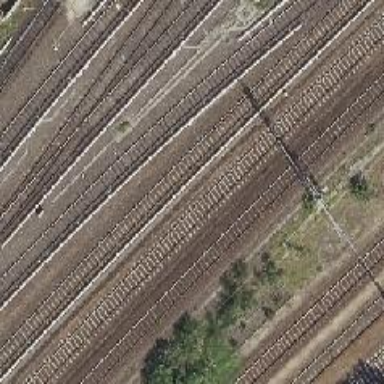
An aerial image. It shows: Yard used for service maintenance of electrified light rail railway.